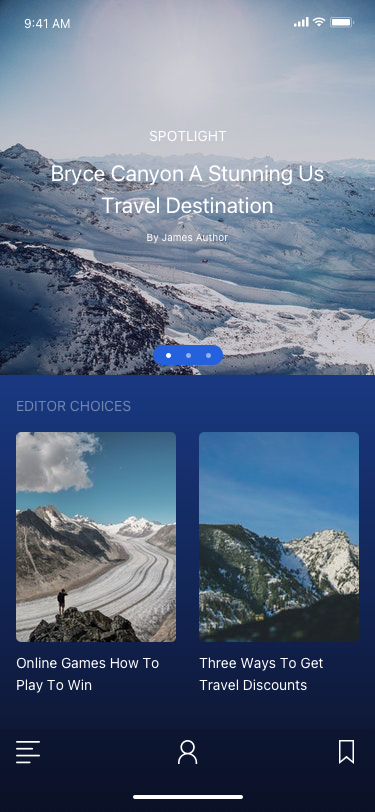
Text in this UI design:
Bryce Canyon A Stunning Us Travel Destination
By James Author
Spotlight
Editor choices
Online Games How To Play To Win
Three Ways To Get Travel Discounts